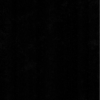
Label: dusty